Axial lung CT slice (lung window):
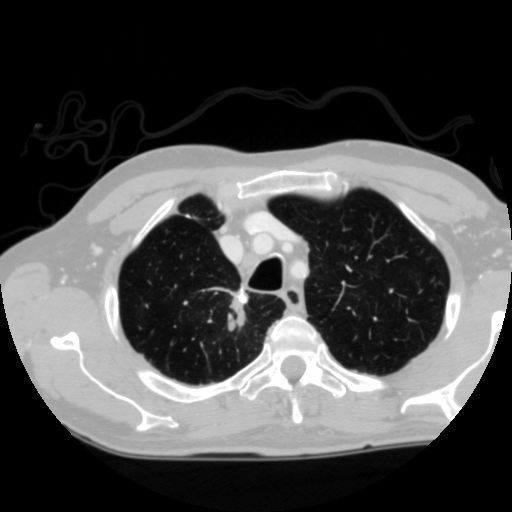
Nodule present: no